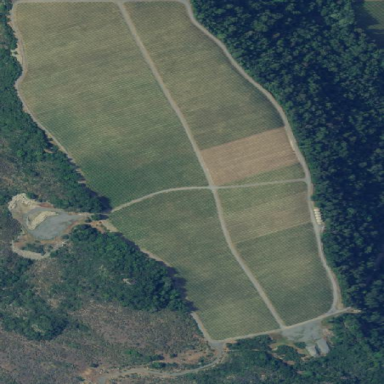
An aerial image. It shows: Vineyard growing wine grapes.